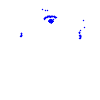
Particle: electron